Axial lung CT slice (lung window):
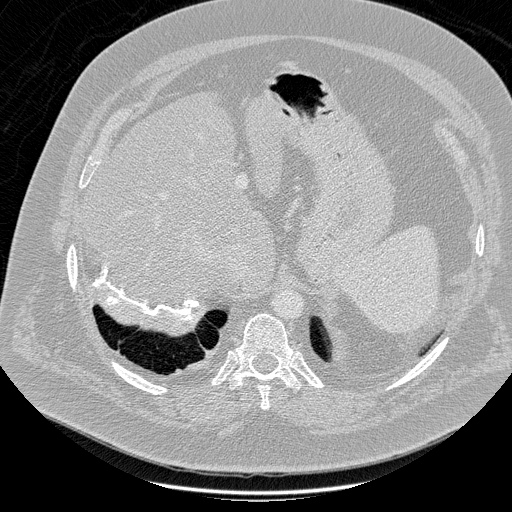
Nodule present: no